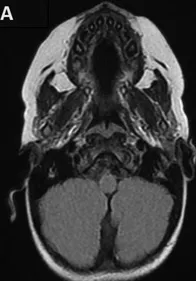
Fig. 1 (A-C) Brain magnetic resonance imaging (MRI) at the age of 4 years showed hypomyelination with a discrepancy between T1- and T2-weighted images and increased white matter signal intensity is seen on T2 and fluid-attenuated inversion recovery (FLAIR) images in the supra- and infratentorial brain involving the external and internal capsules as well as the corticospinal tract in the brainstem, indicating extensive demyelination.
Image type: radiology (mri)